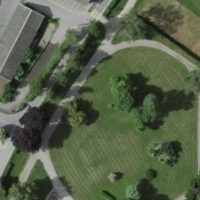
EUNIS habitat code: 53
Species observed at this site:
Ciconia ciconia